Question: I am currently looking for an object similar to 'TListBox' that will display a list of other objects. I'm finding it really hard to explain so here's a picture of the sort of thing I'm looking for:
Each item needs to be able to display multiple lines of variable text, display images, be , be able to host buttons on it.
Is there an object like this already? If not, how would I create one?
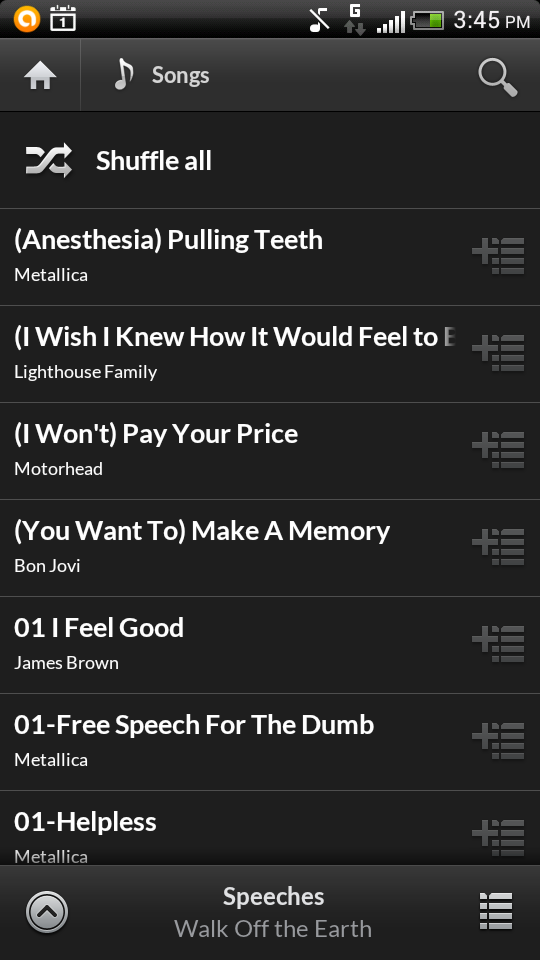
Answer: Presuming that you want to do this in Windows, then any XE version of Delphi has the TCategoryPanelGroup control which is pretty much what you appear to be asking for.